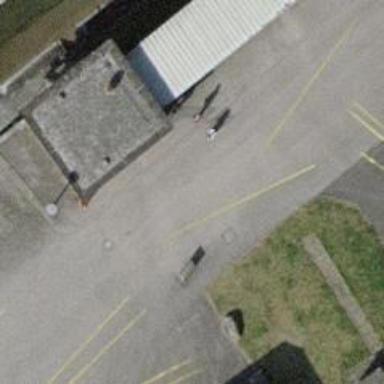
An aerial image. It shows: Bollard barrier.